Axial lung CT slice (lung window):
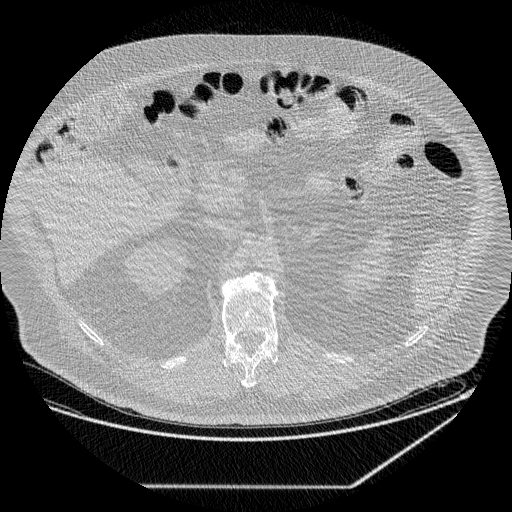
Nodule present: no